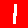
Digit: 1